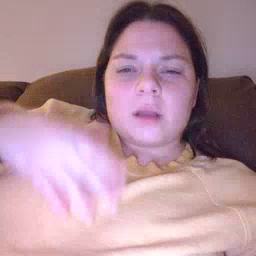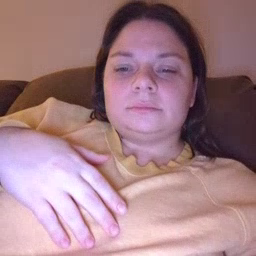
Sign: why